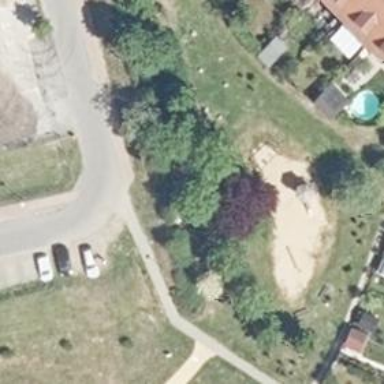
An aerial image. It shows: Playground area for leisure land.